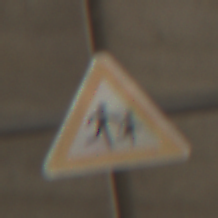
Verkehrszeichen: KinderLinks
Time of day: Midday
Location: Roofed (Tunnel)
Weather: NotSpecified
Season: NotSpecified
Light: Natural